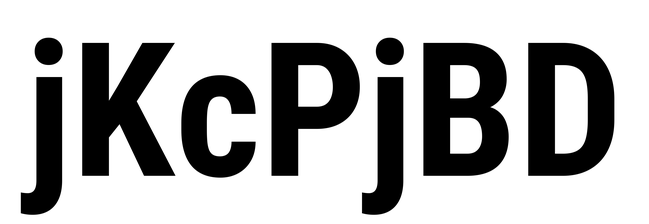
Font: Roboto_Condensed_Bold